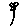
Label: flower